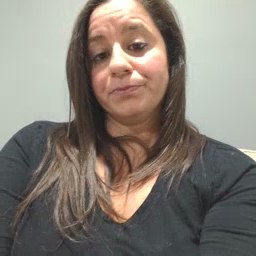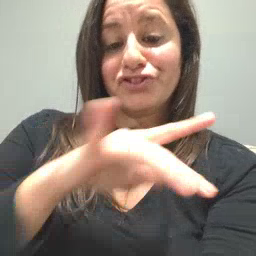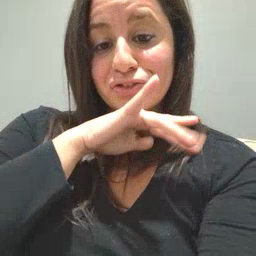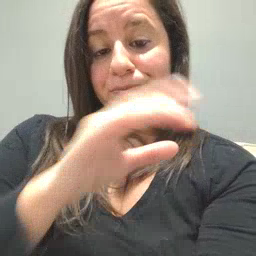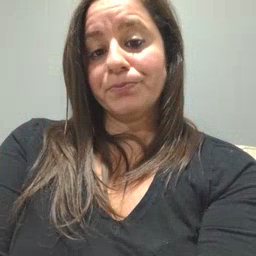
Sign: dirty